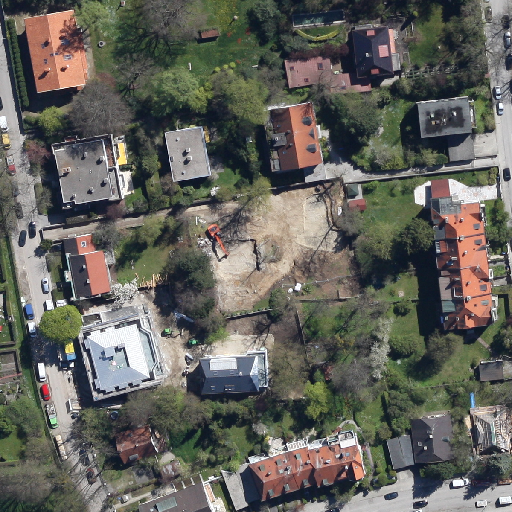
Referring expression: heavy-duty vehicle in the parking area